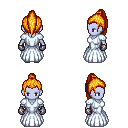
a pixel art fantasy rpg character, female body template, dark elf, purple skin, underdress, teal pants, light blonde long topknot hairstyle, metal gloves, white slippers, four views (front, back, left, right), 2x2 character sprite sheet, small pixel art, hard edges, no anti-aliasing